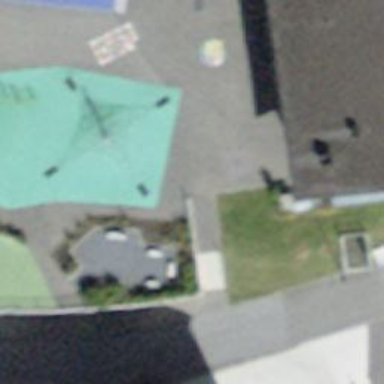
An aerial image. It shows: Playground area for leisure land.